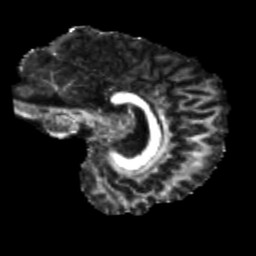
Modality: FA
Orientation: sagittal
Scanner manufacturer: siemens
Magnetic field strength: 3 T
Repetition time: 4 s
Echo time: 0.0594 s